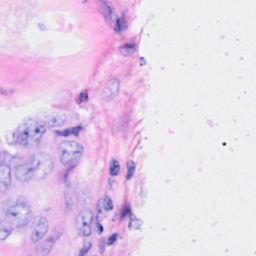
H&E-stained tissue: Breast